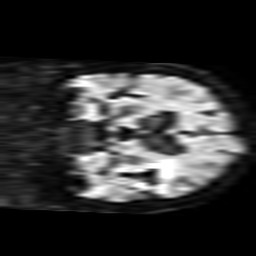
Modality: TRACE
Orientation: coronal
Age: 75
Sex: male
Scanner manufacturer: philips
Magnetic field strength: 3 T
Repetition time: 3.344 s
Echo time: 0.076 s